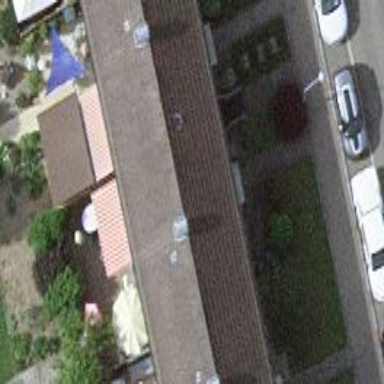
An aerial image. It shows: Gabled roof apartments building with grey-colored roof.